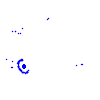
Particle: pion